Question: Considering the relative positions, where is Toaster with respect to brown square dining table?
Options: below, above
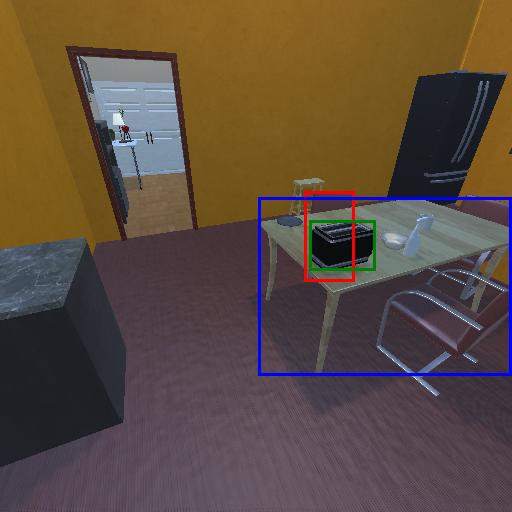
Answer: below